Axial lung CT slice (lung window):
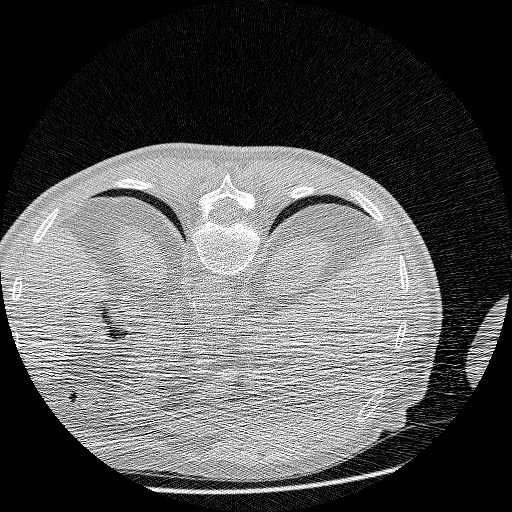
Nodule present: no